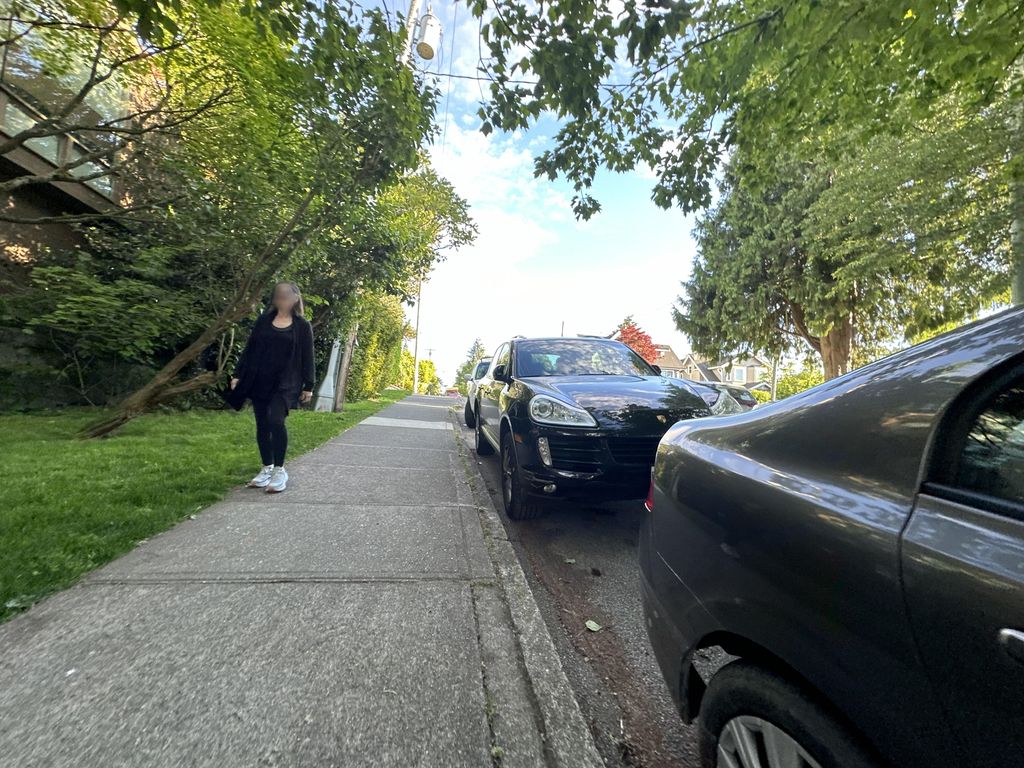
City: vancouver